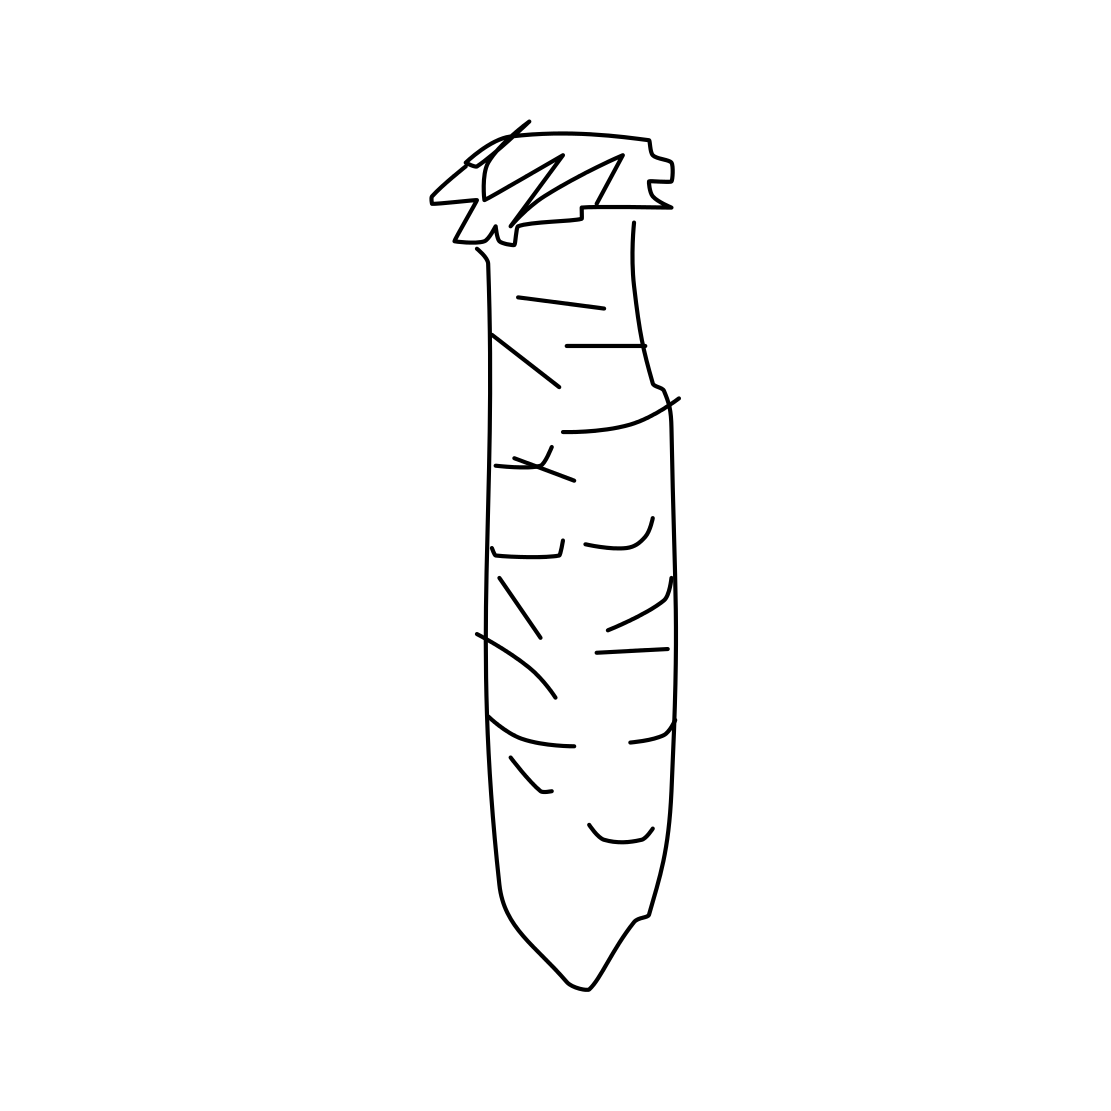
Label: carrot